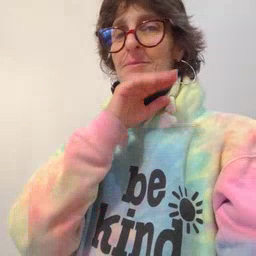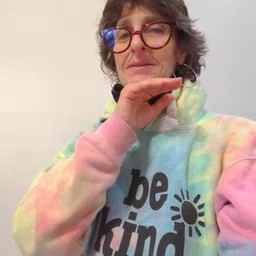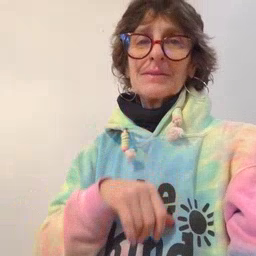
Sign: pig